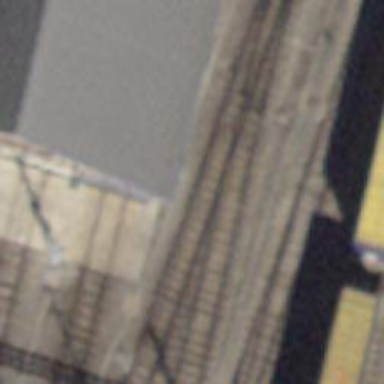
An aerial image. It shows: Railway switch.